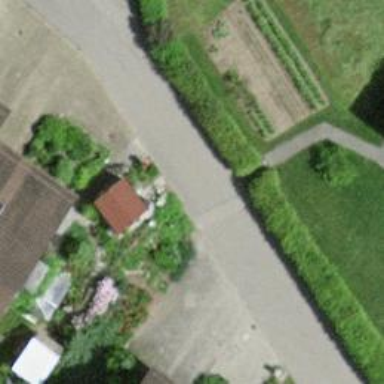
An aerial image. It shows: Hedge acting as barrier.